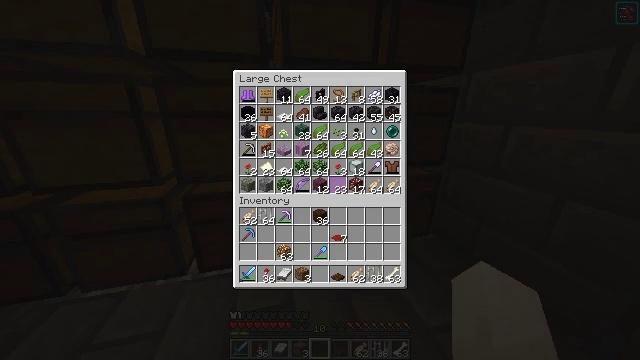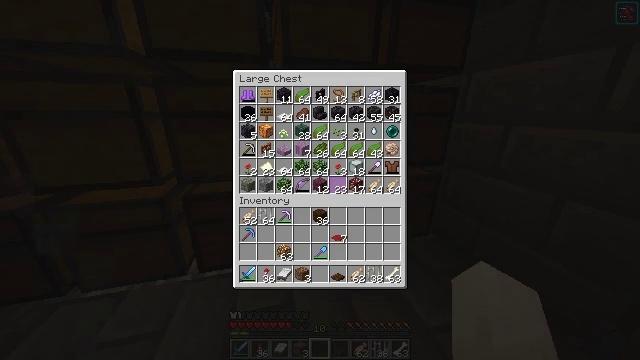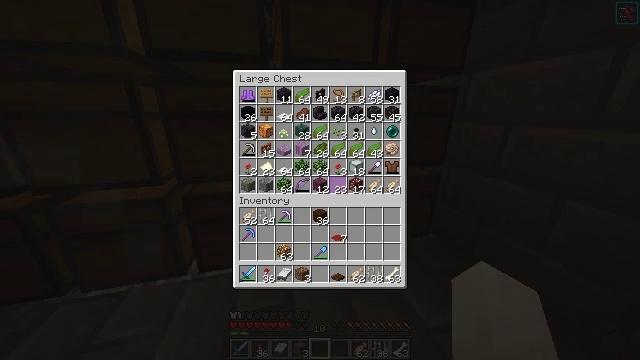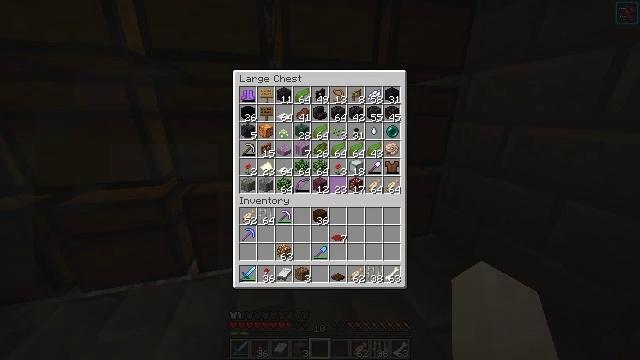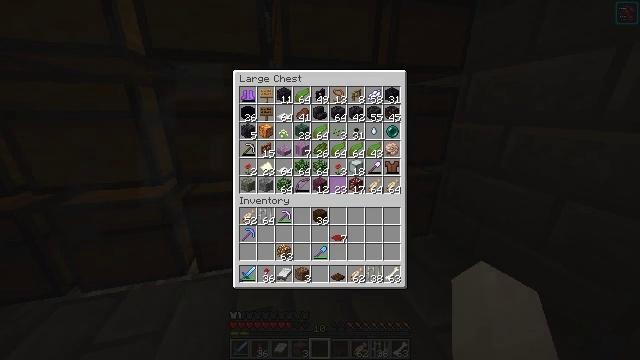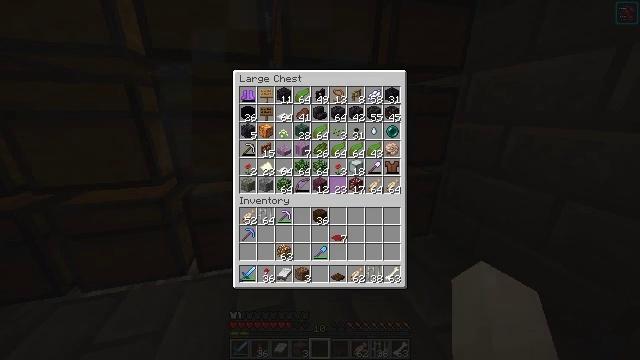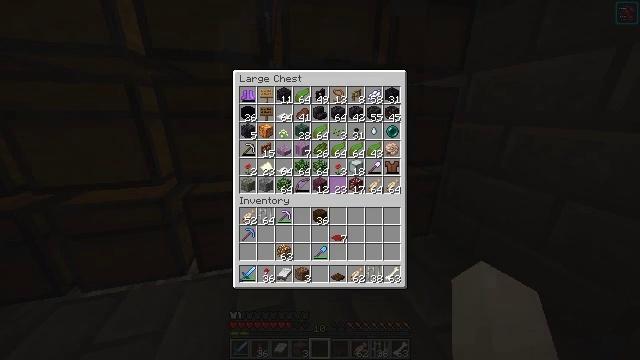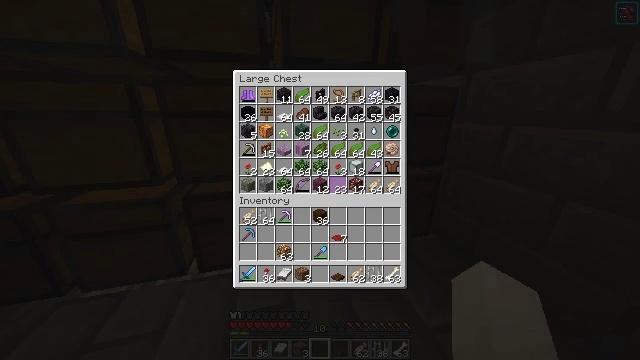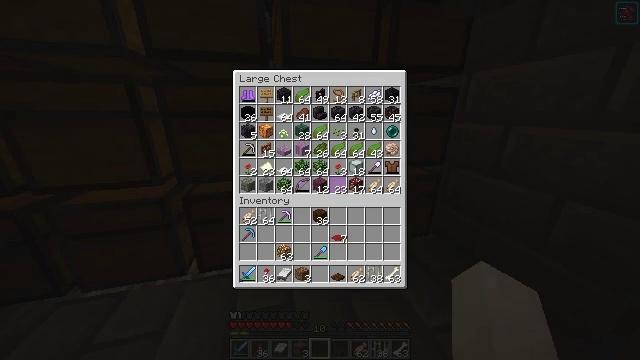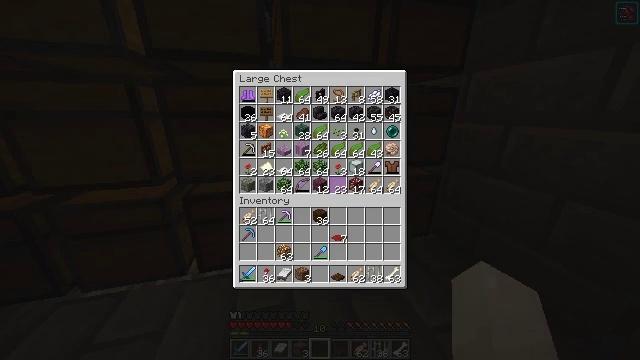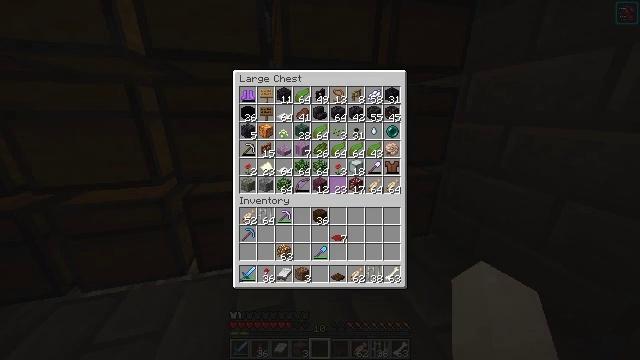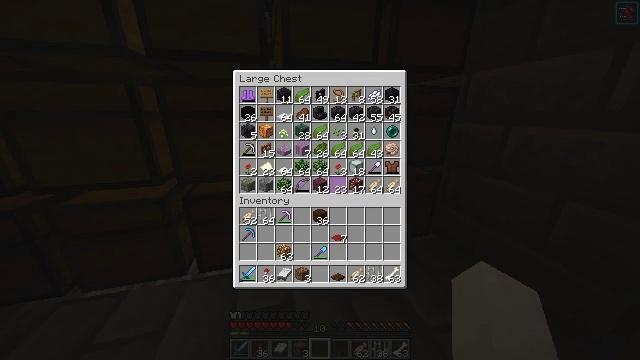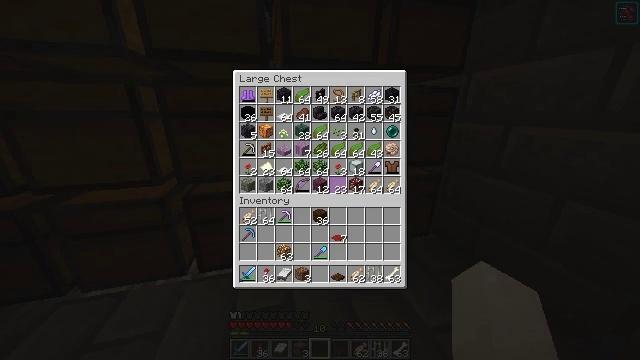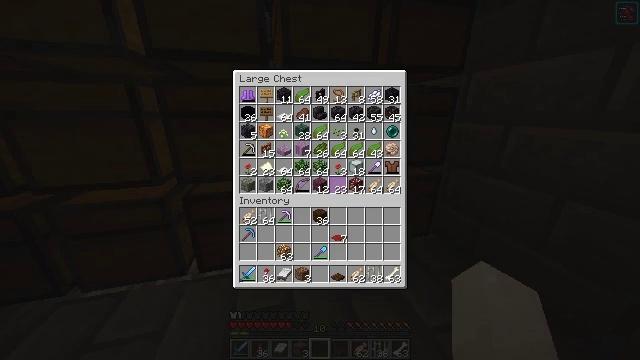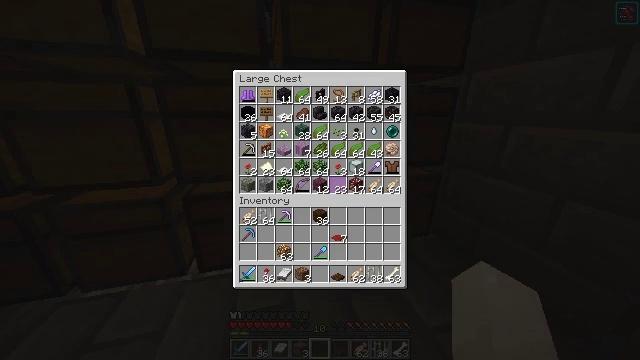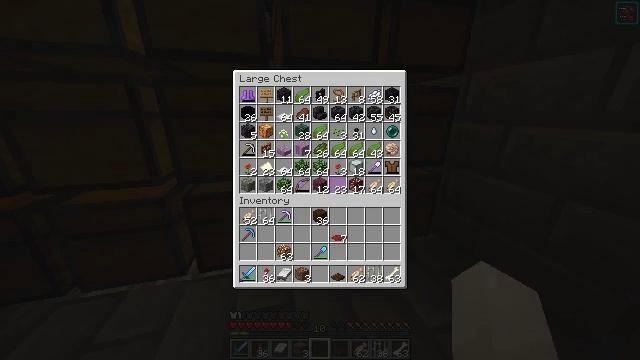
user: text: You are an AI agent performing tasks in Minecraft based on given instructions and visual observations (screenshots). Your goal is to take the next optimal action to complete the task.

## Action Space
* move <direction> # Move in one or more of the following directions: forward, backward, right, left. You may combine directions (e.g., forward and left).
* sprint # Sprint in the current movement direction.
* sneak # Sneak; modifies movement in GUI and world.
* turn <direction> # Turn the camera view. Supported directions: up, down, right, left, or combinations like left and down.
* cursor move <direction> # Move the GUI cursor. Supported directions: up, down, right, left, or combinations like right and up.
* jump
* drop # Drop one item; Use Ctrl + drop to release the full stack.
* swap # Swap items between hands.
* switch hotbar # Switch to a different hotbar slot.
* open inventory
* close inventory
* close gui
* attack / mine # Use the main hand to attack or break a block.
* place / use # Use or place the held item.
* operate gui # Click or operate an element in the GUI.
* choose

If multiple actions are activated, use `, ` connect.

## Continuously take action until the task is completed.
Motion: motion action
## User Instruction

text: Remove kelp and place it on the ground.
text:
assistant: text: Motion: no_op
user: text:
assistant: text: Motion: no_op
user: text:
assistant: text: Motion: no_op
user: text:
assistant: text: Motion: no_op
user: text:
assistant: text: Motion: no_op
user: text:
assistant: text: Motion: no_op
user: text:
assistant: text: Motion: no_op
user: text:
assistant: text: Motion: no_op
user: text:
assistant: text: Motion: no_op
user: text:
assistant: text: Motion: no_op
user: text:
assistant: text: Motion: no_op
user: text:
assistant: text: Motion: no_op
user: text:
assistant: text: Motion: no_op
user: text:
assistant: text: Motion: no_op
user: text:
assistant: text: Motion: no_op
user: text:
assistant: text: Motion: no_op
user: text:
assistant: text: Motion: close gui
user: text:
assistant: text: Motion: turn up
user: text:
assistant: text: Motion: turn up
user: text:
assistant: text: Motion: turn up
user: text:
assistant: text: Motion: no_op
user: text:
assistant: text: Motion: use / place
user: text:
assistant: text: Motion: use / place
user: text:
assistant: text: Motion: no_op
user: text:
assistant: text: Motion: no_op
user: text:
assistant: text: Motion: no_op
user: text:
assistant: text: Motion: open gui
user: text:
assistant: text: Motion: no_op
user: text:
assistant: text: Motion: no_op
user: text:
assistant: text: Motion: no_op